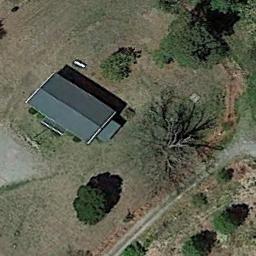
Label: sparse_residential